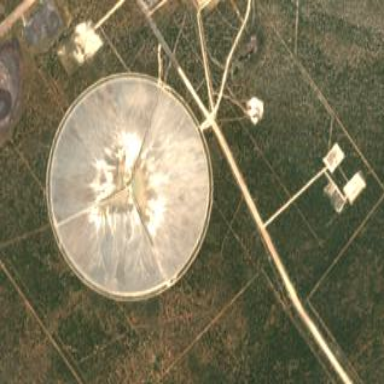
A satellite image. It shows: Tailings reservoir in landfill area.